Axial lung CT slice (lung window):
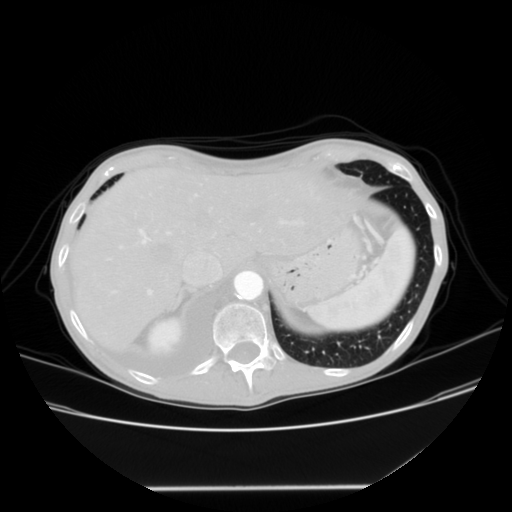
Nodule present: no